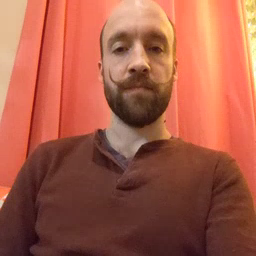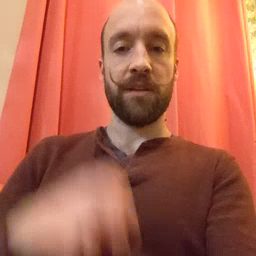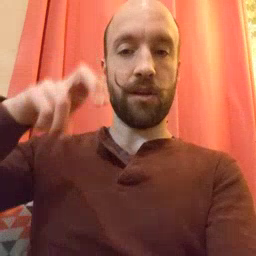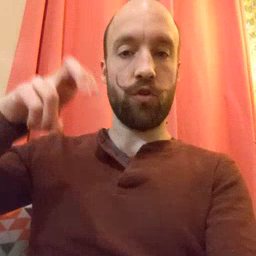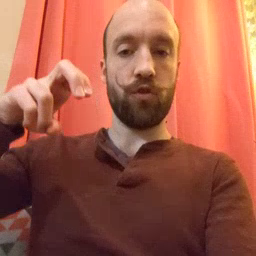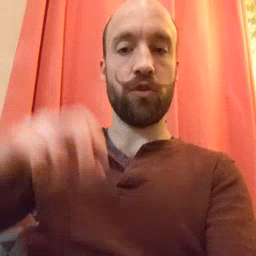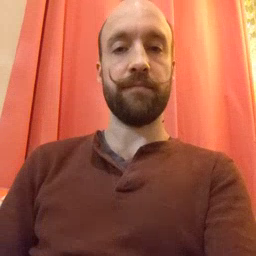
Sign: chair